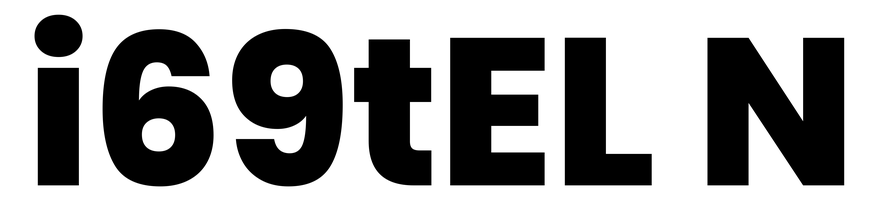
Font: Poppins-ExtraBold